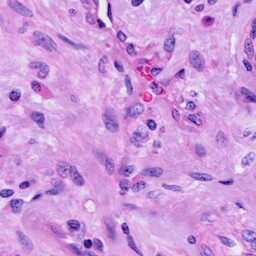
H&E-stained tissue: Cervix